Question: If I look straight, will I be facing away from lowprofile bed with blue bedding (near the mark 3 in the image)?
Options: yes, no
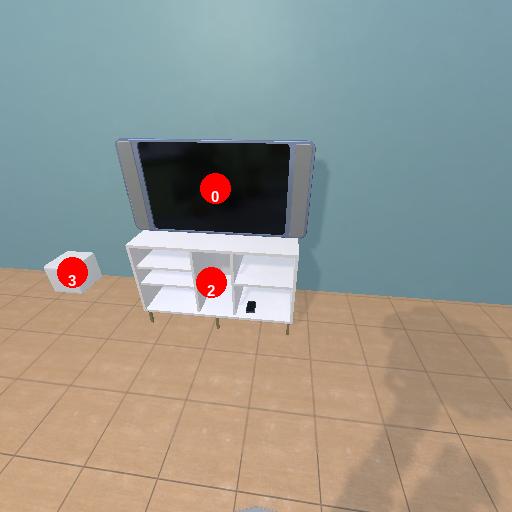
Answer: yes